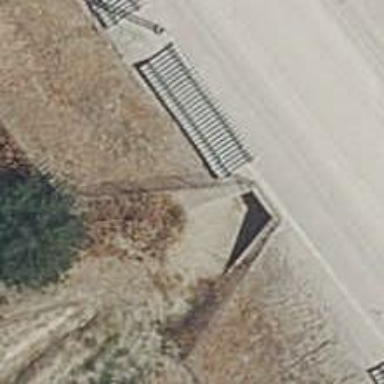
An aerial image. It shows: Tunnel underpassing drain waterway.